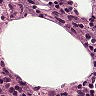
Metastatic tissue present: no